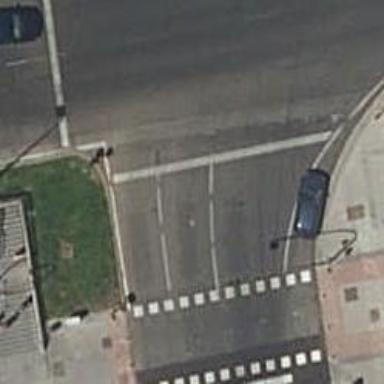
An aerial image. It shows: Road with traffic signals.